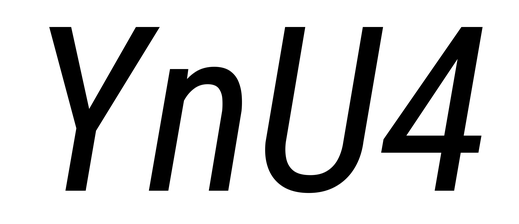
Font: Roboto-Italic_Condensed_Italic